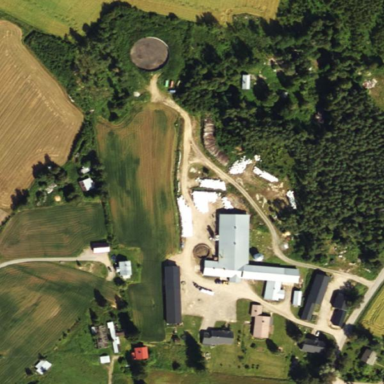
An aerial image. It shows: Farmyard area.